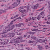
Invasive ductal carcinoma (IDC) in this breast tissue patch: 1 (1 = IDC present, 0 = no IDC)